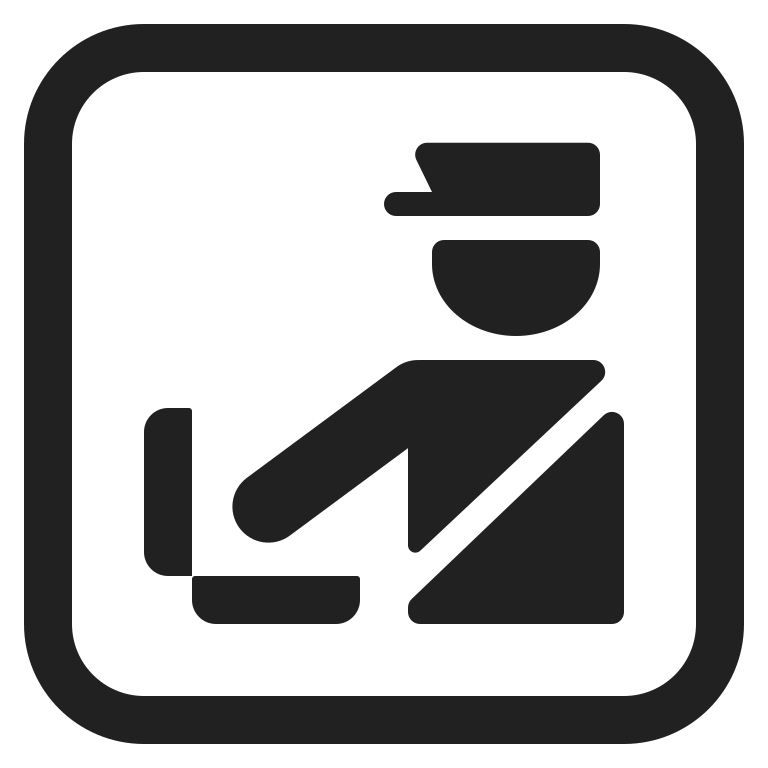
customs high contrast